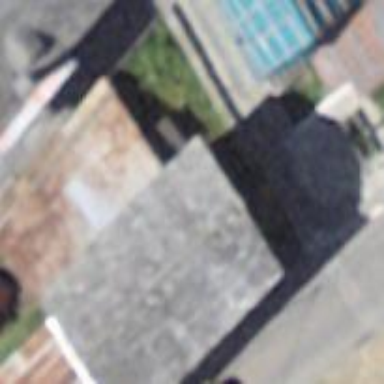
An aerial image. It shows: Shed.